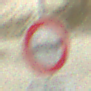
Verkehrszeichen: VerbotPersonenkraftwagenMitAnhaenger
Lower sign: ZeitangabenOhneBeschraenkungAufWochentage2
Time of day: MorningAfternoon
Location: Outdoor (Beach)
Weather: PartlyCloudy
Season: NotSpecified
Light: Natural